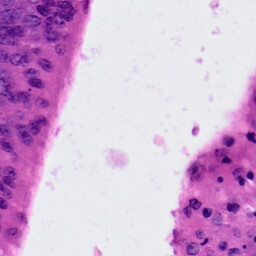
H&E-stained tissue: Colon